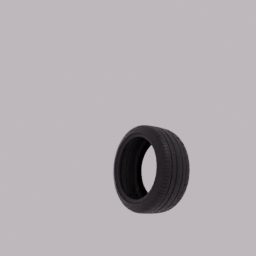
Label: mechanical